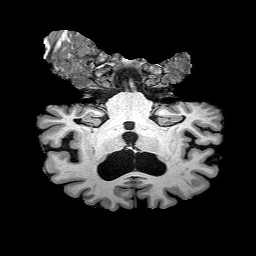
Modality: T1w
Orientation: sagittal
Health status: healthy